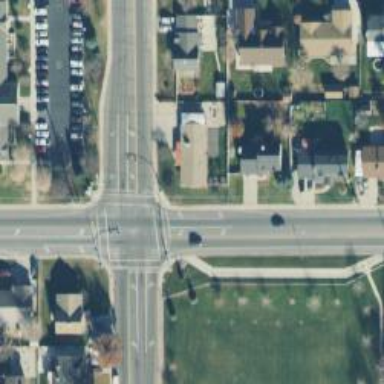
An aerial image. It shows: Marked road crossing.